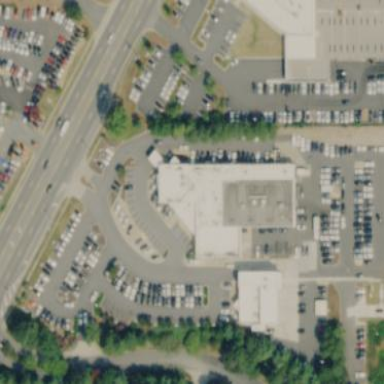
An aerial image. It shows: Building housing car shop.